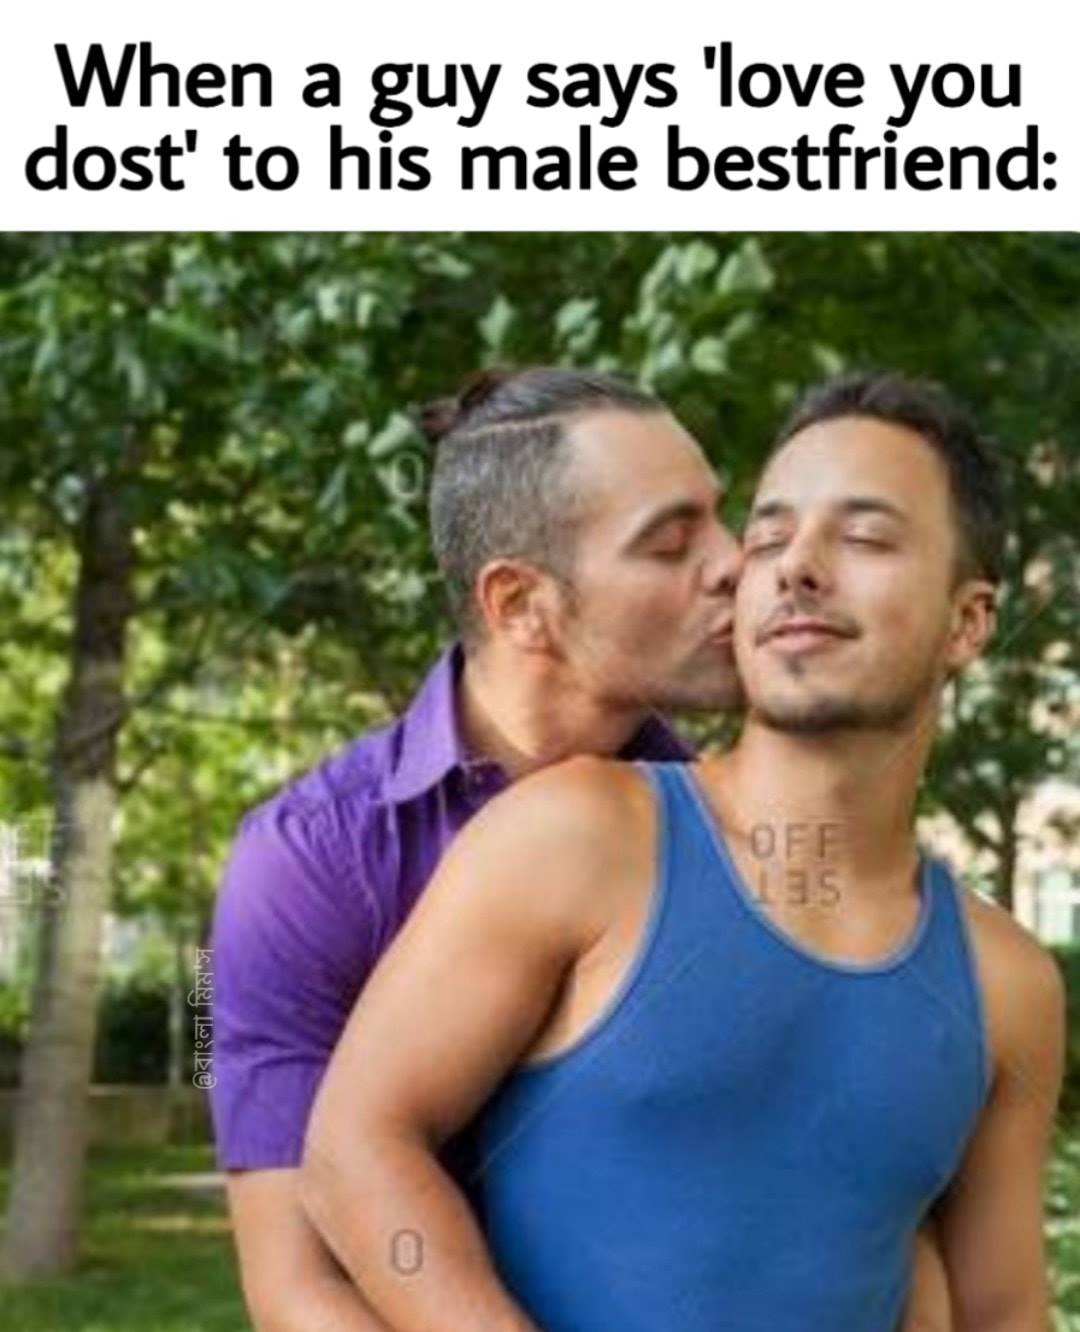
Caption: When a guy says 'love you dost' to his male bestfriend:
Label: hate